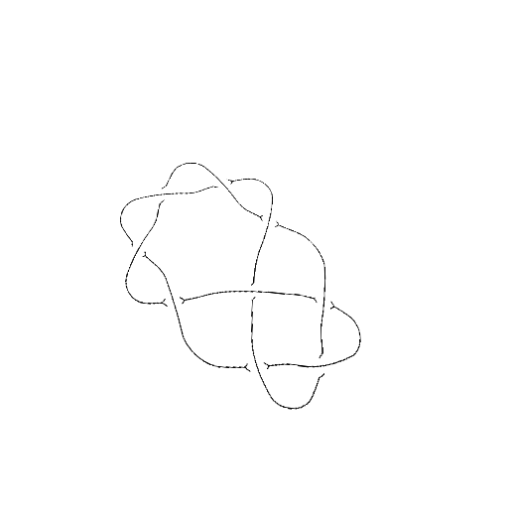
Crossing number: 9